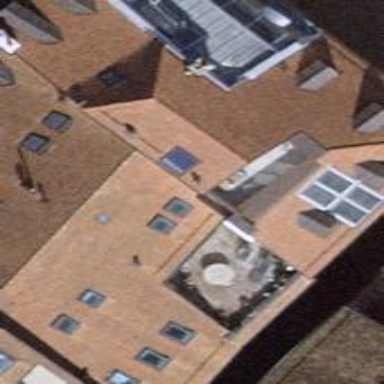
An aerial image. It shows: Gabled roof made of roof tiles across building with apartments.